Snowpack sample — Snodgrass Mountain, Crested Butte, Colorado (2/4/25, 12:06 PM MST)
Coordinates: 38.923, -106.968
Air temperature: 35 °F
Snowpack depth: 80 cm
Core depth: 40 cm
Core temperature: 32 °F
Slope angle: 14°, slope face: 78°
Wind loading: low
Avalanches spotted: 0
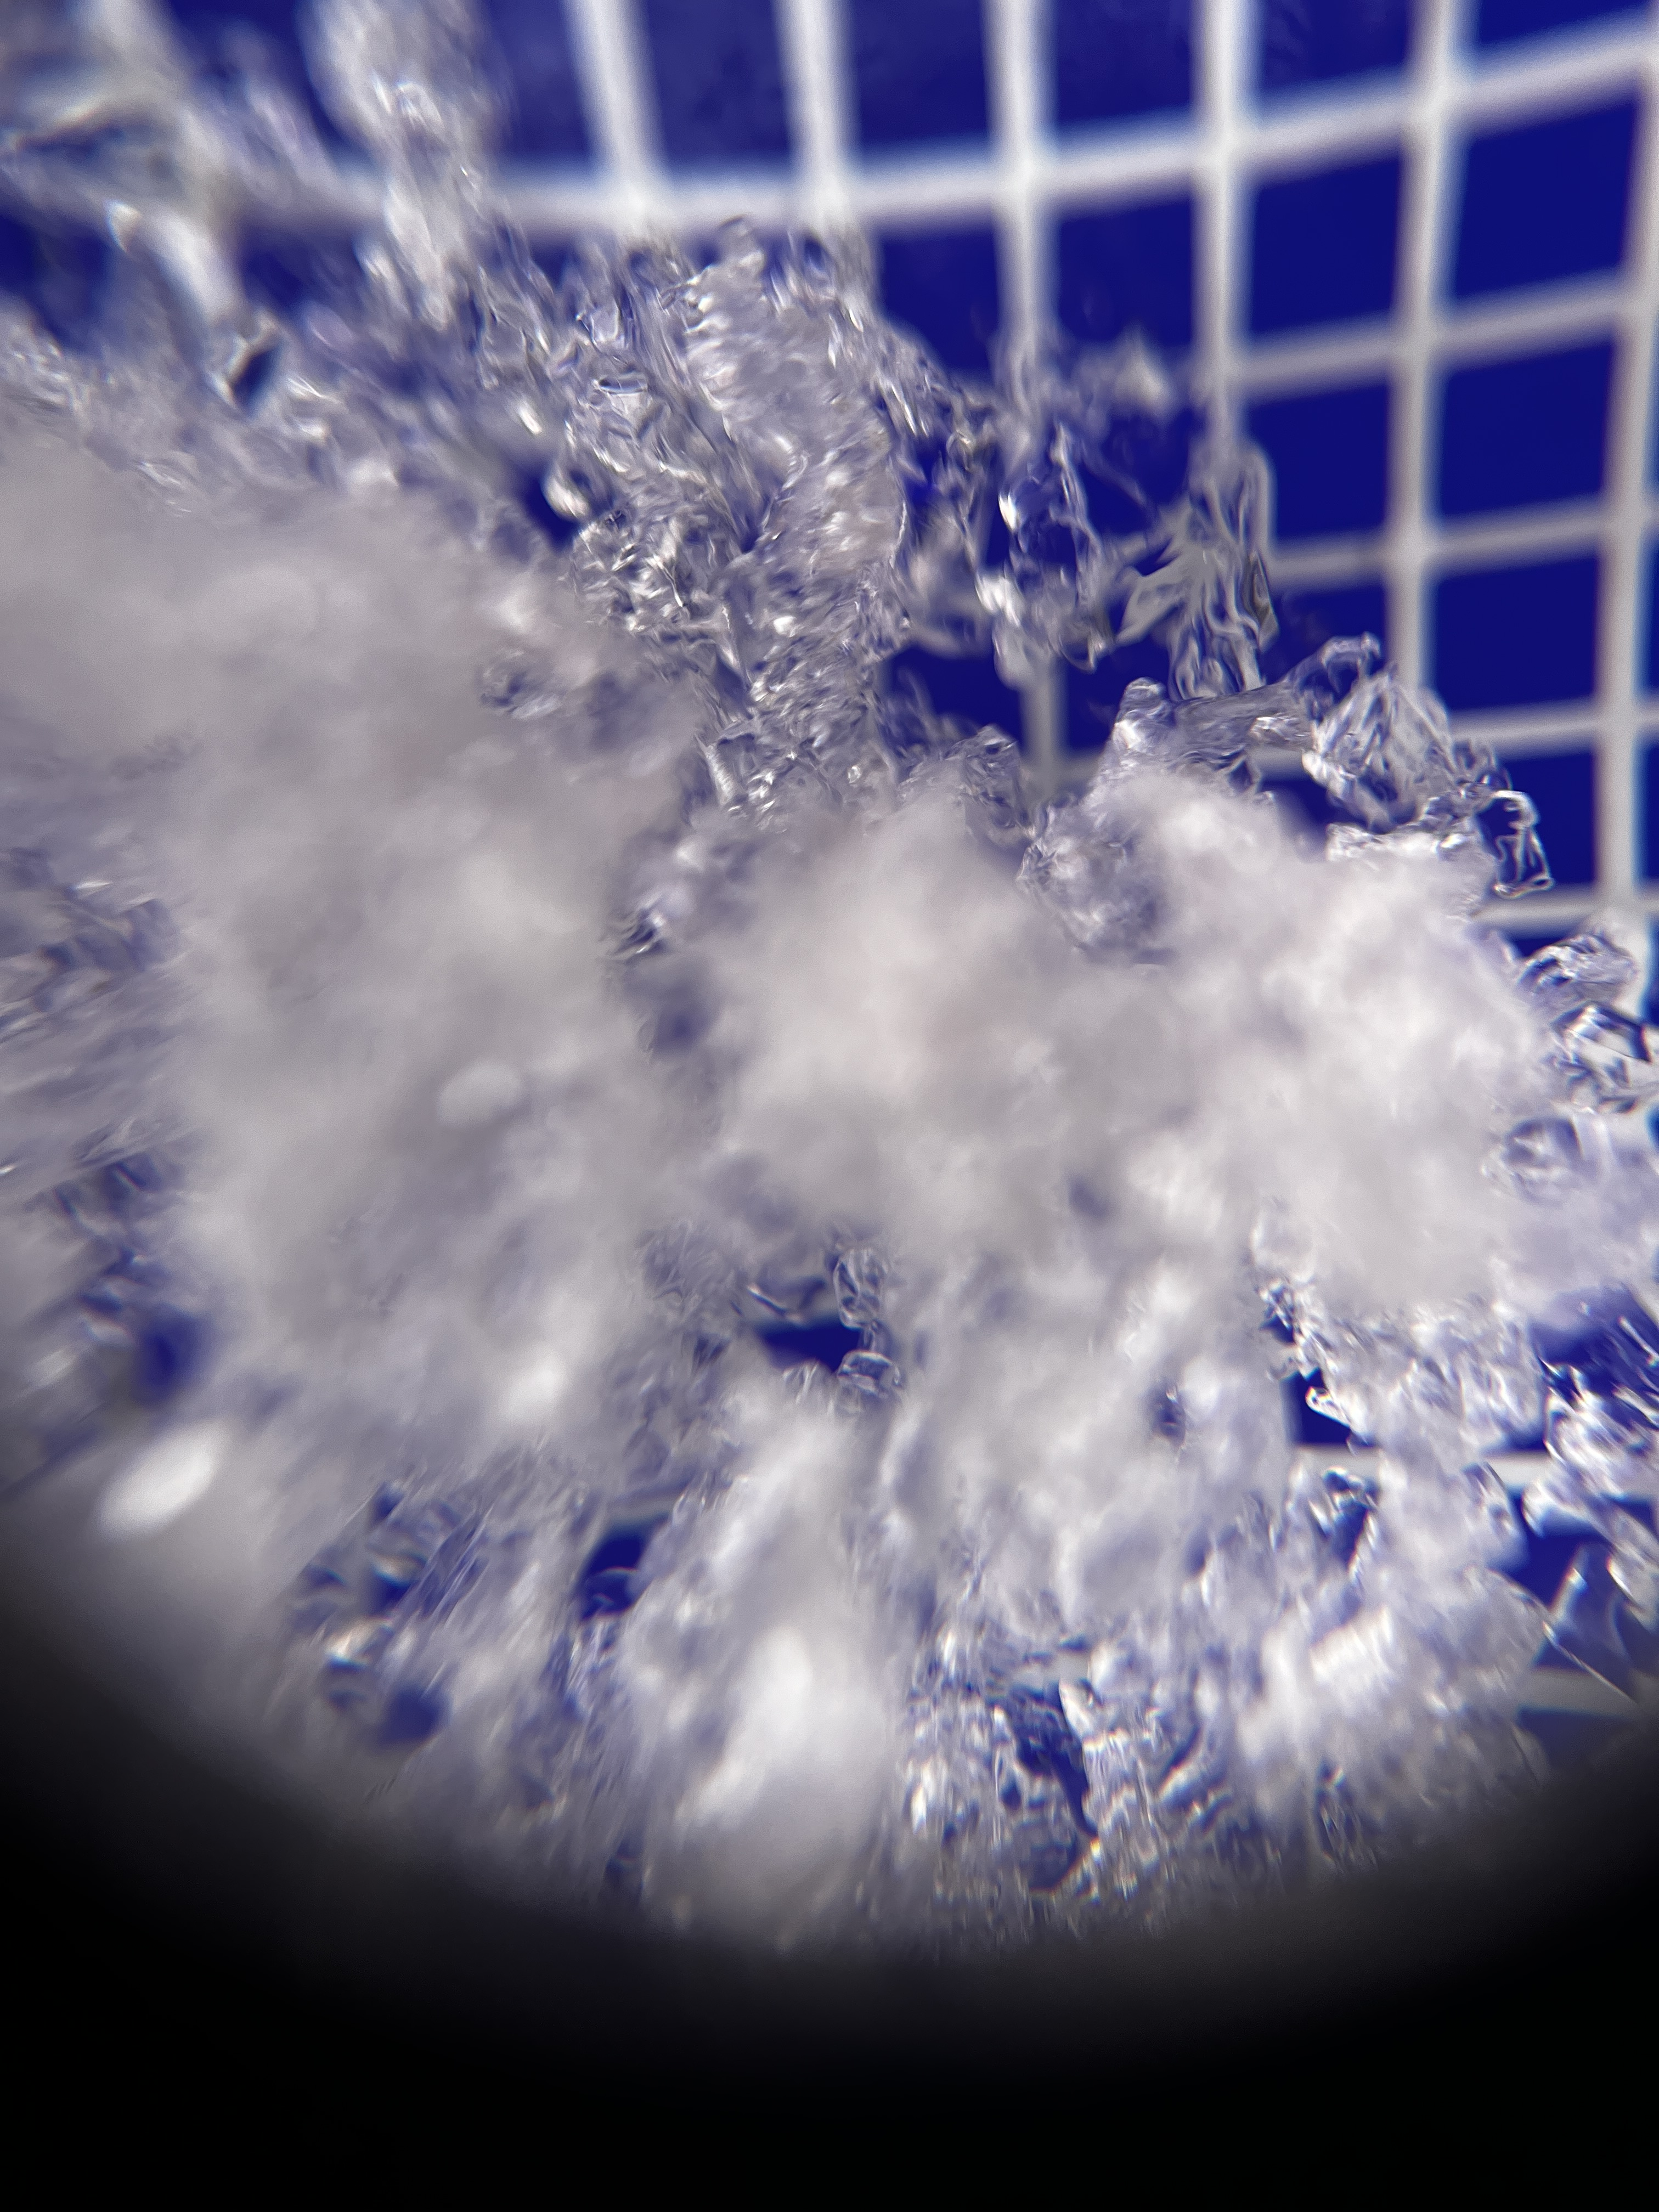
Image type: magnified_profile
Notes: No avalanches nearby, unusually warm weather for the last month reported by residents, Collected 25 yards from treeline